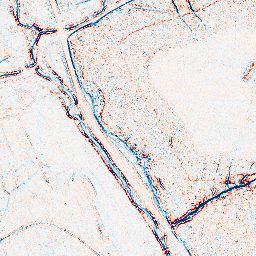
Category: edge_preserving
Decomposition family: bilateral
Decomposition parameters: d: 5
sigma_color: 75
sigma_space: 100
Upsampling method: bspline
Upsampling parameters: scale: 8
Upsampling scale: 8